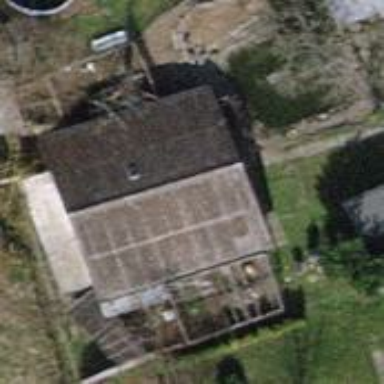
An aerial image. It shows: Shed building.